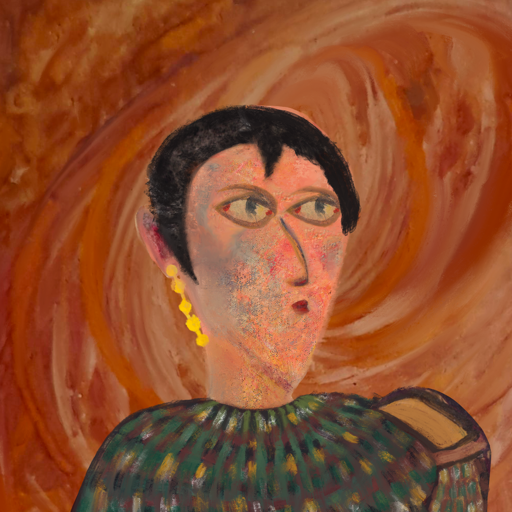
Background: Pious_Lady, Head And Neck Side: Irani, Face Side: GypsyMother, Bust: After_Raid, Hair Side: Roy_Bahadur, Head Accessory: Blank, Second Necklace: Blank, Necklace: Blank, Baby: Blank